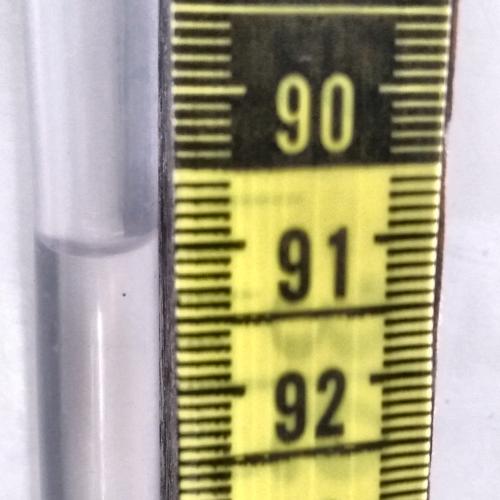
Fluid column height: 91.0 cm